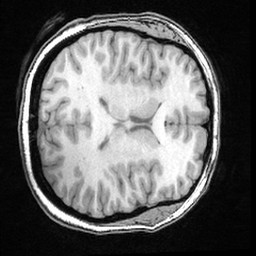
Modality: T1w
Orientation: axial
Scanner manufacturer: ge
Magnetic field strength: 3 T
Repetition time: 0.008572 s
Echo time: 0.003384 s